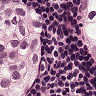
Metastatic tissue present: yes